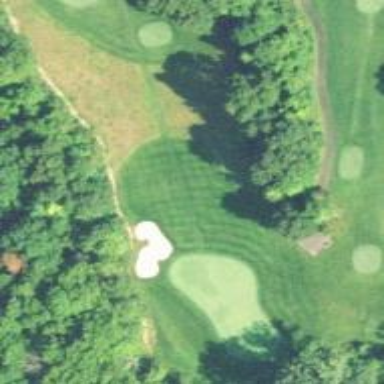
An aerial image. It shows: Rough area in golf course.